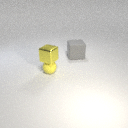
large gray rubber cube behind small yellow rubber sphere